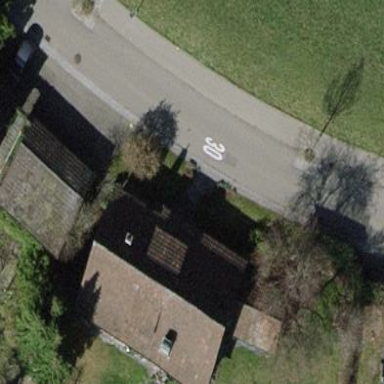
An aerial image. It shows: Gabled building.